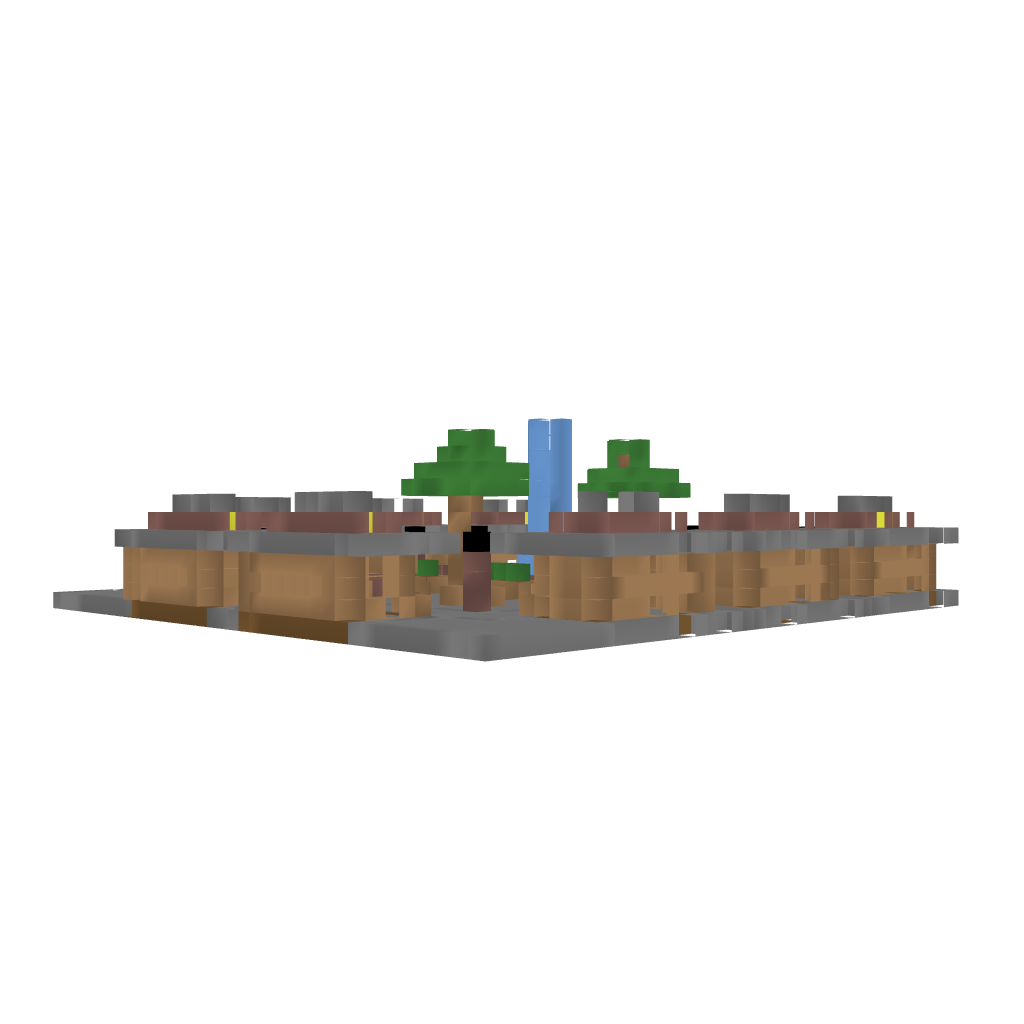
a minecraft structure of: Market Square bad low quality